Question: Working with .RDLC 2005 in VS 2008 this technique worked very well, now in I get a blank (or no?) report.
I have made a couple of changes to accommodate .RDLC 2008 and at this time I am getting no exceptions. The present (not desired) output looks like:

I have a custom ReportController class that has a public method to ShowReport (also one to manage the exporting of reports, but that is not (yet) in play.)
From the asp.net page I invoke the controller in the property set (of Type DataSet, invoked by the page controller) like: ()
'''
try
{
using (var reportController = new ReportController(true))
{
_ReportViewer = reportController.ShowReport("DemonstrationList", value, phReportHolder);
if (_ReportViewer != null)
{
_ReportViewer.ShowRefreshButton = false;
_ReportViewer.ShowPrintButton = false;
_ReportViewer.Width = Unit.Pixel(700);// Unit.Percentage(99);
_ReportViewer.Height = Unit.Pixel(700);// Unit.Percentage(90);
}
}
lblRecordCount.InnerText = value.Tables[0].Rows.Count.ToString();
}
catch (Exception ex)
{
phReportHolder.InnerHtml = string.Format("There was an error attempting to process this report <br/><br/><div style='color:White;'>{0}</div>", ex.Message);
}
'''
and the 'ShowReport' method is:
'''
public ReportViewer ShowReport(string ReportName, DataSet ds, HtmlContainerControl ReportContainer)
{
ReportContainer.Controls.Clear();
ReportViewer reportViewer = BuildReport(ReportName, ds);
ReportContainer.Controls.Add(reportViewer);
return reportViewer;
}
'''
This allows me to tell the controller to put any 'valid' report into any htmlcontainercontrol using any provided dataset.
BuildReport takes the data and the report name and builds the report as:
'''
private ReportViewer BuildReport(string ReportName, DataSet ds)
{
try
{
_activeDS = ds;
string ReportFileName = ResolveRDLCName(ReportName);
// ResolveRDLCName is used along with path strings
// initialized from configuration settings in the
// constructor to make this portable.
var viewer = new ReportViewer();
viewer.ProcessingMode = ProcessingMode.Local;
viewer.LocalReport.ReportPath = ReportFileName;
viewer.LocalReport.DisplayName = ReportName;
viewer.LocalReport.EnableHyperlinks = true;
AssignReportData(ds, viewer.LocalReport);
return viewer;
}
//...Exception handlers below are not invoked at this time
'''
And 'AssignReportData' attaches the data to the report.
'''
private static void AssignReportData(DataSet ds, LocalReport Report)
{
var listOfDatasources = Report.GetDataSourceNames();
foreach (string dsn in listOfDatasources)
{
ReportDataSource rds = new ReportDataSource(dsn,ds.Tables[dsn]);
Report.DataSources.Add(rds);
}
}
'''
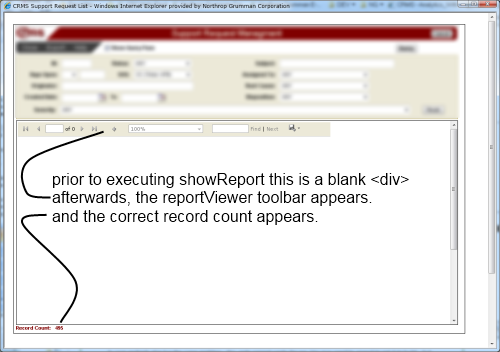
Answer: It seems like the report content gets rendered but is simply not visible.
Try to look at the generated HTML (DOM) with
- - <URL>
Maybe some CSS that has worked in the past now hides your report area.